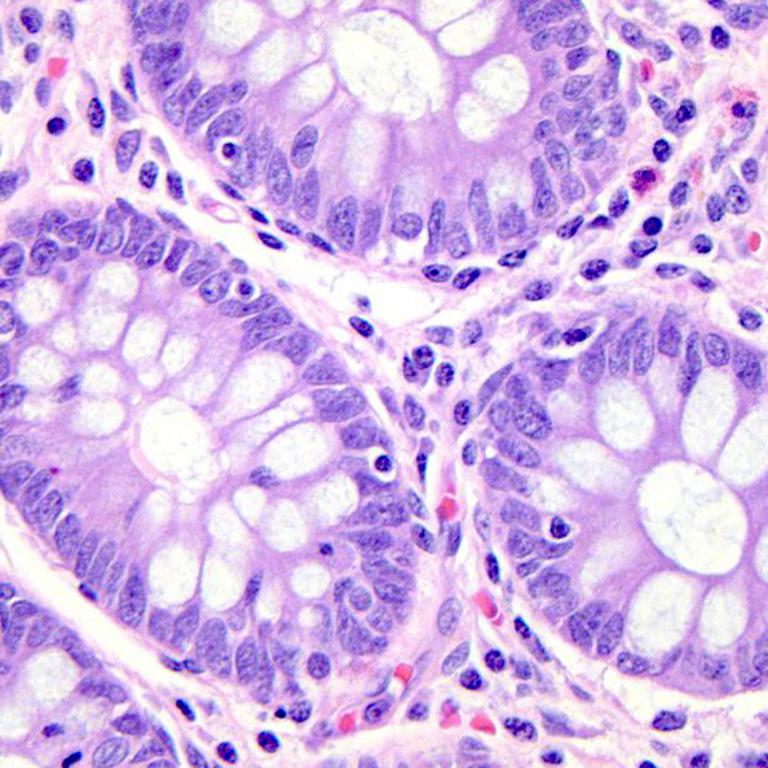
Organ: colon
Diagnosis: benign